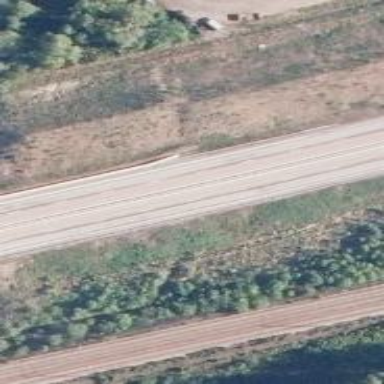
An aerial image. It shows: Asphalt trunk highway designated as motorroad.